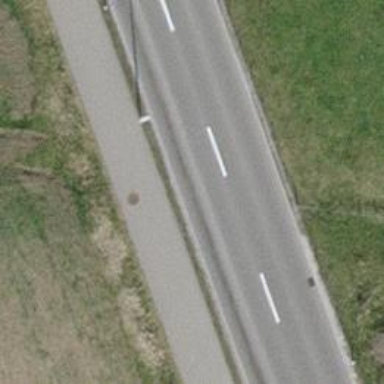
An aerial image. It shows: Abandoned railway running alongside secondary asphalt road.